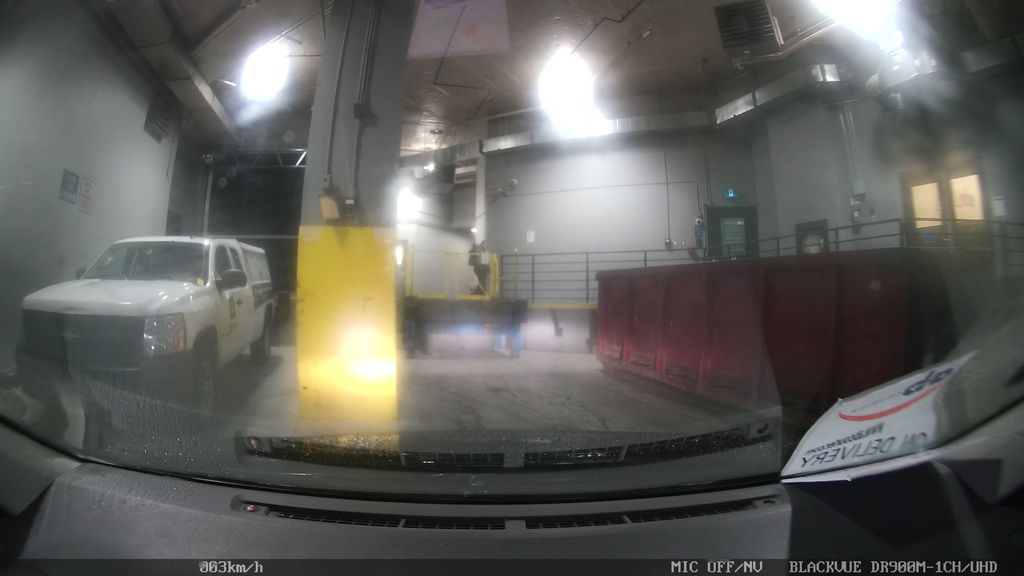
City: toronto